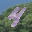
Label: 4